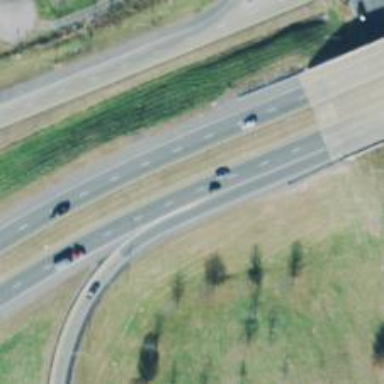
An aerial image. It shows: Asphalt road with trunk classification and embankment.